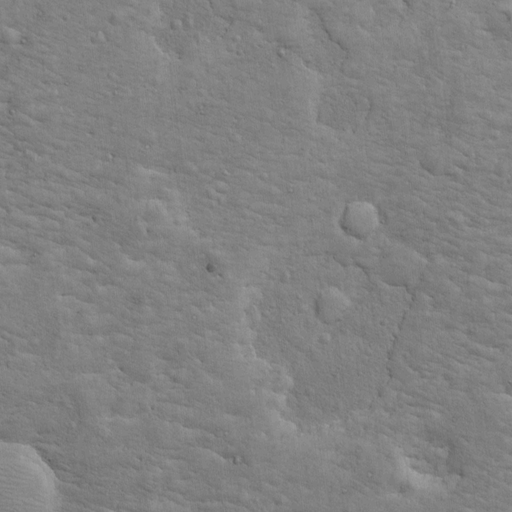
Classes present: Background